Question: I've been working on a site locally and upon deployment to my client's server I came across the error
> MySQL said: Documentation'#1273 - Unknown collation: 'utf8mb4_unicode_ci'

After a lot of digging I know this is MySQL version related, my local MySQL is 5.5 while the server is 5.1 which does not support utf8mb4_unicode_ci. Unfortunately, there's nothing I can do to upgrade the server's MySQL version.
So my question is, is there anyway I can convert my current database down to something MySQL 5.1 would support?
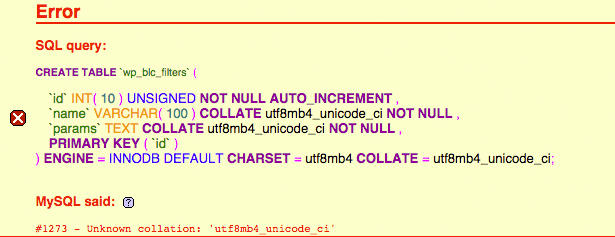
Answer: "Meanwhile", 5.1 has 'CHARACTER SET utf8 COLLATE utf8_unicode_ci'.
This is compatible with 'utf8mb4' in that 'utf8' is a subset of 'utf8mb4'. Some Chinese characters, some emoticons, and some other stuff are missing from 'utf8'. Otherwise the two charsets and collations work identically.
'utf8mb4' was first added to Version 5.5.3 in March, 2010. Recommend you upgrade.